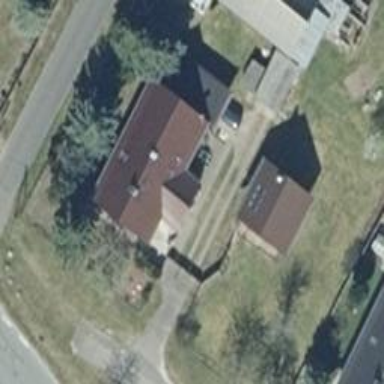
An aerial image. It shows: House with gabled roof oriented along the length of the building.